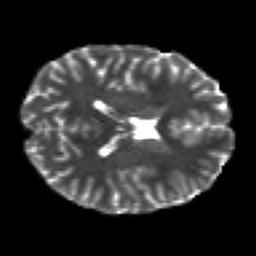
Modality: T2w
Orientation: axial
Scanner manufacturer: siemens
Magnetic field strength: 3 T
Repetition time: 7.8 s
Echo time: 0.09 s